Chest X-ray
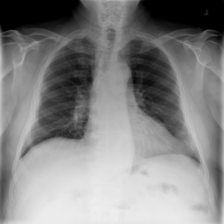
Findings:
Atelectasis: negative
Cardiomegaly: negative
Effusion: negative
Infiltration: negative
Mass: negative
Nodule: negative
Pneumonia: negative
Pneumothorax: negative
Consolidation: negative
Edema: negative
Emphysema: negative
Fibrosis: negative
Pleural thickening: negative
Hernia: negative